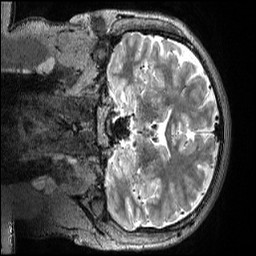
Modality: T2w
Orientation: coronal
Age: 20
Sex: female
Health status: ill
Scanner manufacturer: siemens
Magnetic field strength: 3 T
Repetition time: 3.2 s
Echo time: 0.563 s